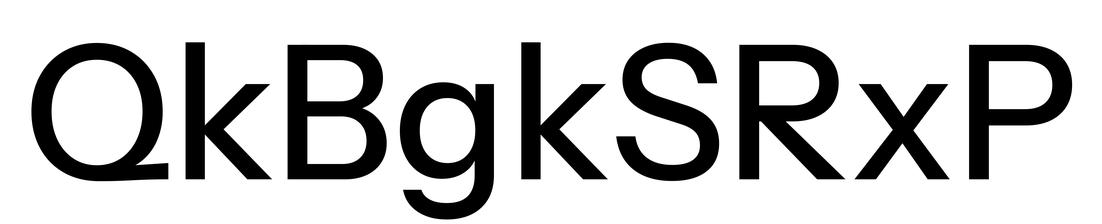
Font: InstrumentSans_Medium